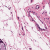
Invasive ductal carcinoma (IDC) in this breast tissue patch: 0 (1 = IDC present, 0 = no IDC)